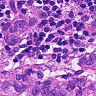
Metastatic tissue present: yes